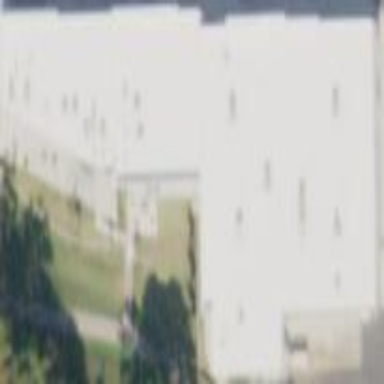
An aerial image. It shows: Commercial building.